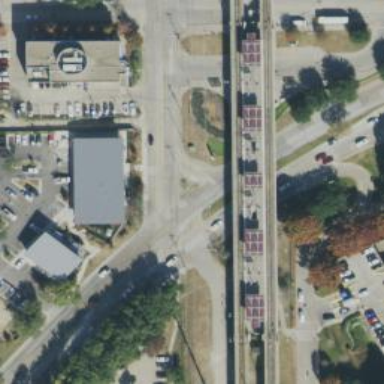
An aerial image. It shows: Secondary link road.